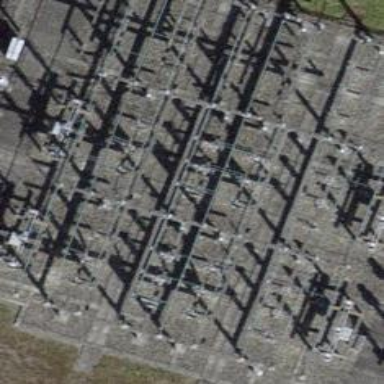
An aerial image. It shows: Power line with 3 cables. It is situated in bay.